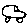
Label: car